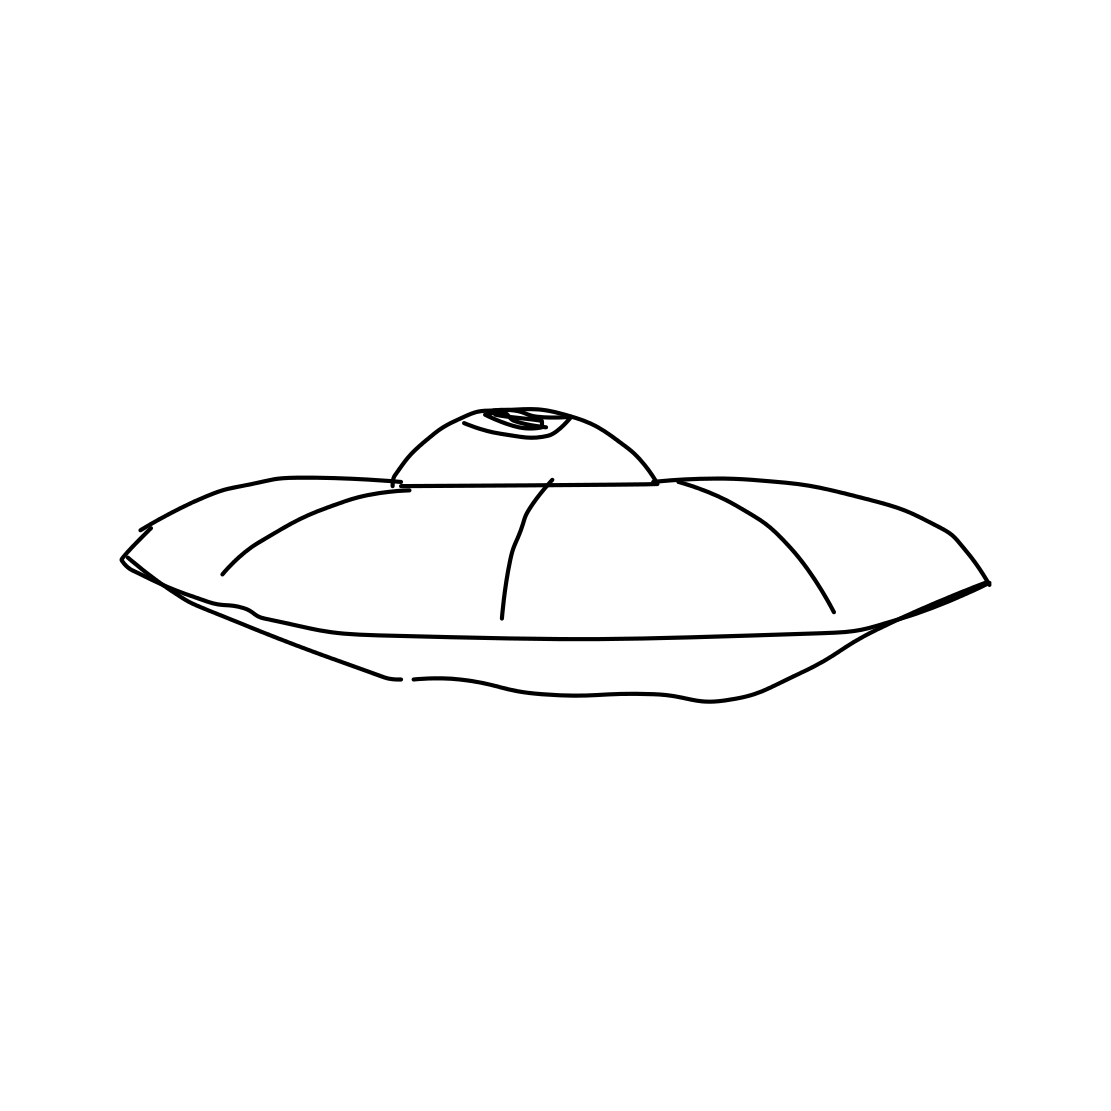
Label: flying saucer